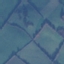
Land use / land cover class: Pasture